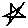
Label: star